Question: Is it possible to make something like this:

When the scroll bar is used, only the content from the div in which the messages are scrolls.
Does somebody know how to do this in css?
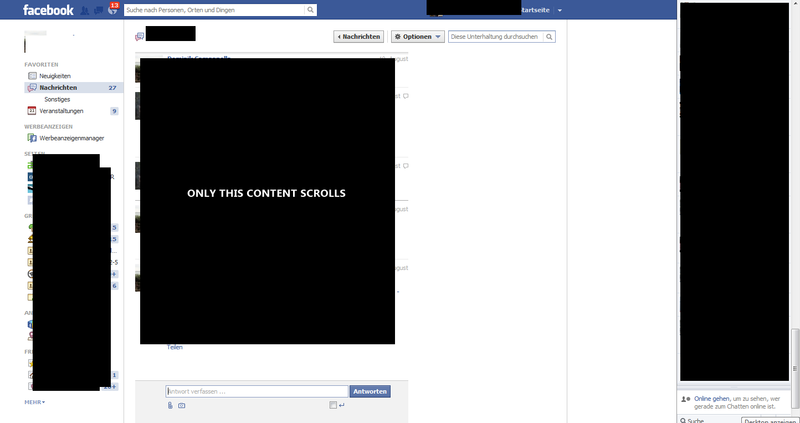
Answer: Sure you can do this with pure css; <URL>, no need jQuery.
Use css 'position:fixed;' on element's you don't want to scroll and use css values 'float:left;' or 'position:relative;' on content areas you want to scroll.
But if you want to stick some element's according to 'scroll.top' value, you need to use jQuery. I suggest to inspect these answer for it: <URL>